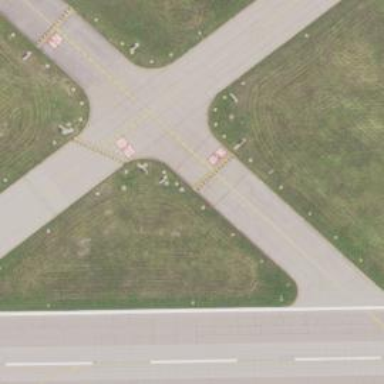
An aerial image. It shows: View of taxiway at the airport.